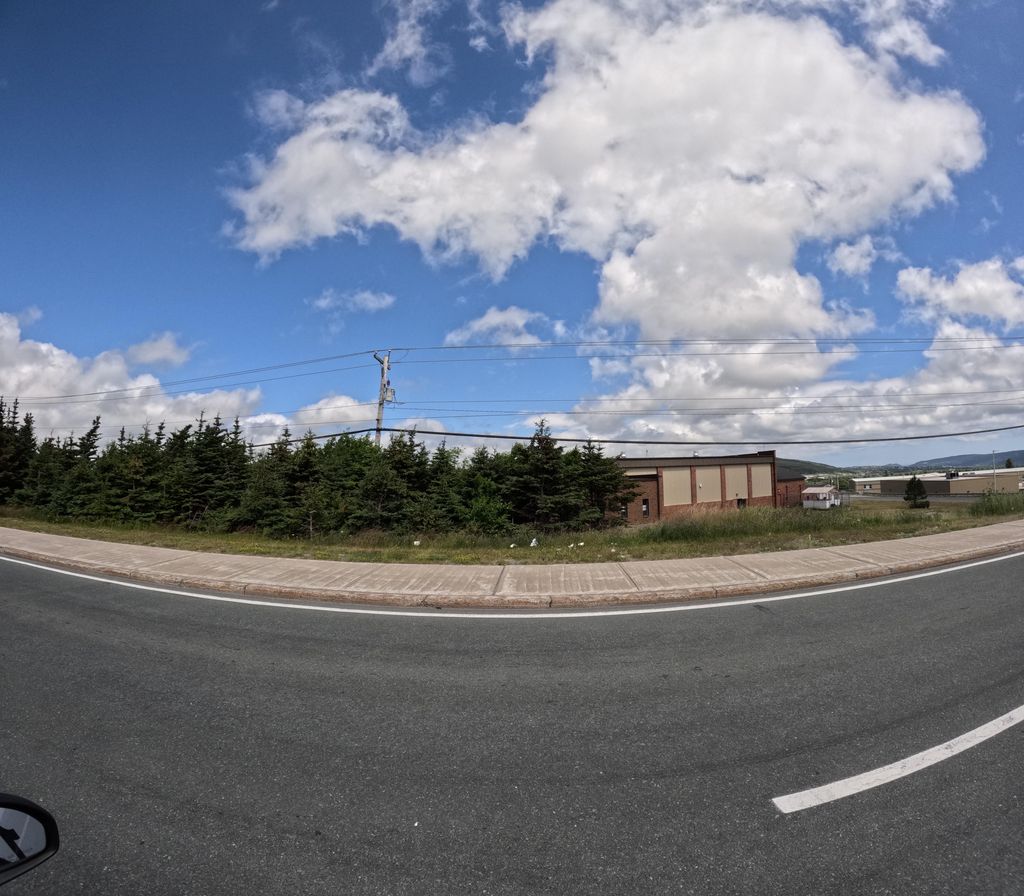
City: st_johns